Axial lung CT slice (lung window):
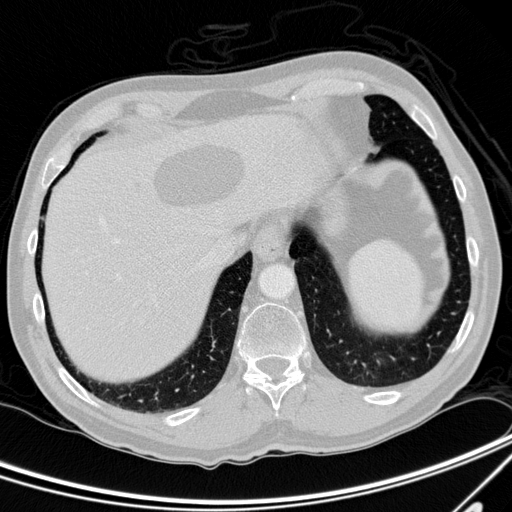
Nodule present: no